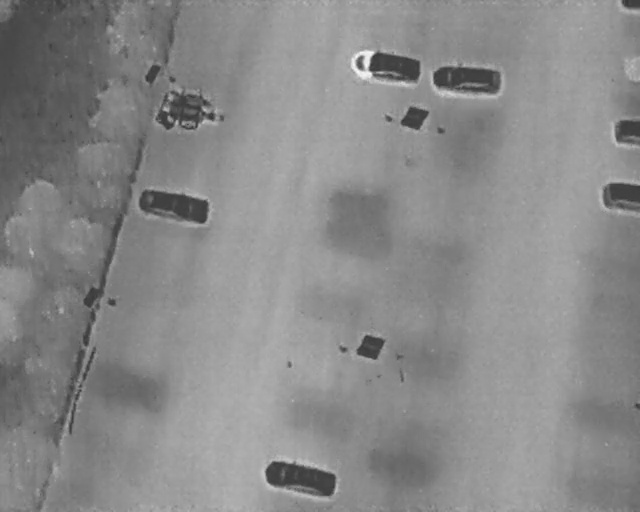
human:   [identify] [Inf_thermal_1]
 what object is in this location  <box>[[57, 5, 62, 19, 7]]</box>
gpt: <ref>1 medium car at the top</ref>

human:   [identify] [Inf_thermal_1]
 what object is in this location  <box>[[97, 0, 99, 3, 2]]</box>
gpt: <ref>1 small car at the top right</ref>

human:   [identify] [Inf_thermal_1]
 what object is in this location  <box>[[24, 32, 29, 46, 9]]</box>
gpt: <ref>1 medium car at the left</ref>